Aerial crown-view tile of a tropical tree (Barro Colorado Island, Panama), acquired 20240918:
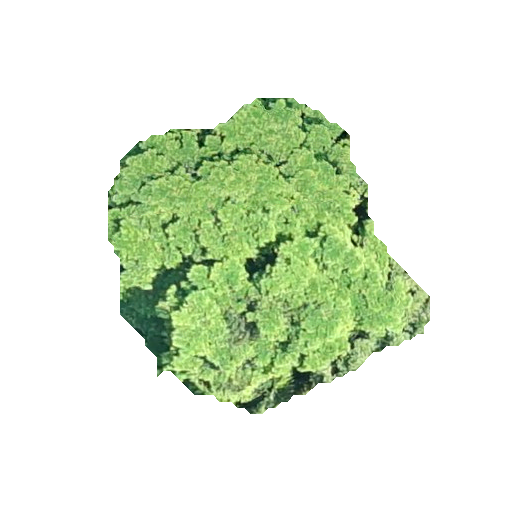
Species: Terminalia amazonia
GBIF accepted scientific name: Terminalia amazonica
Crown area: 107.454 m²